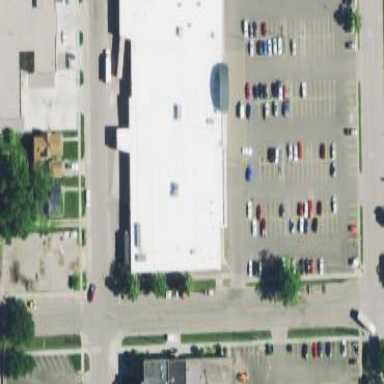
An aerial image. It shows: Building that houses supermarket.